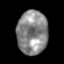
Tissue: prostate
Cell type: Epithelial cells
Senescence score: 0.3587
Nuclear area (px): 1319
Mean DAPI intensity: 136.553